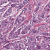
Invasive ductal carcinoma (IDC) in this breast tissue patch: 1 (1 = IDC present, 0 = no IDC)